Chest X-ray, AP view. Patient: 90 years old, sex F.
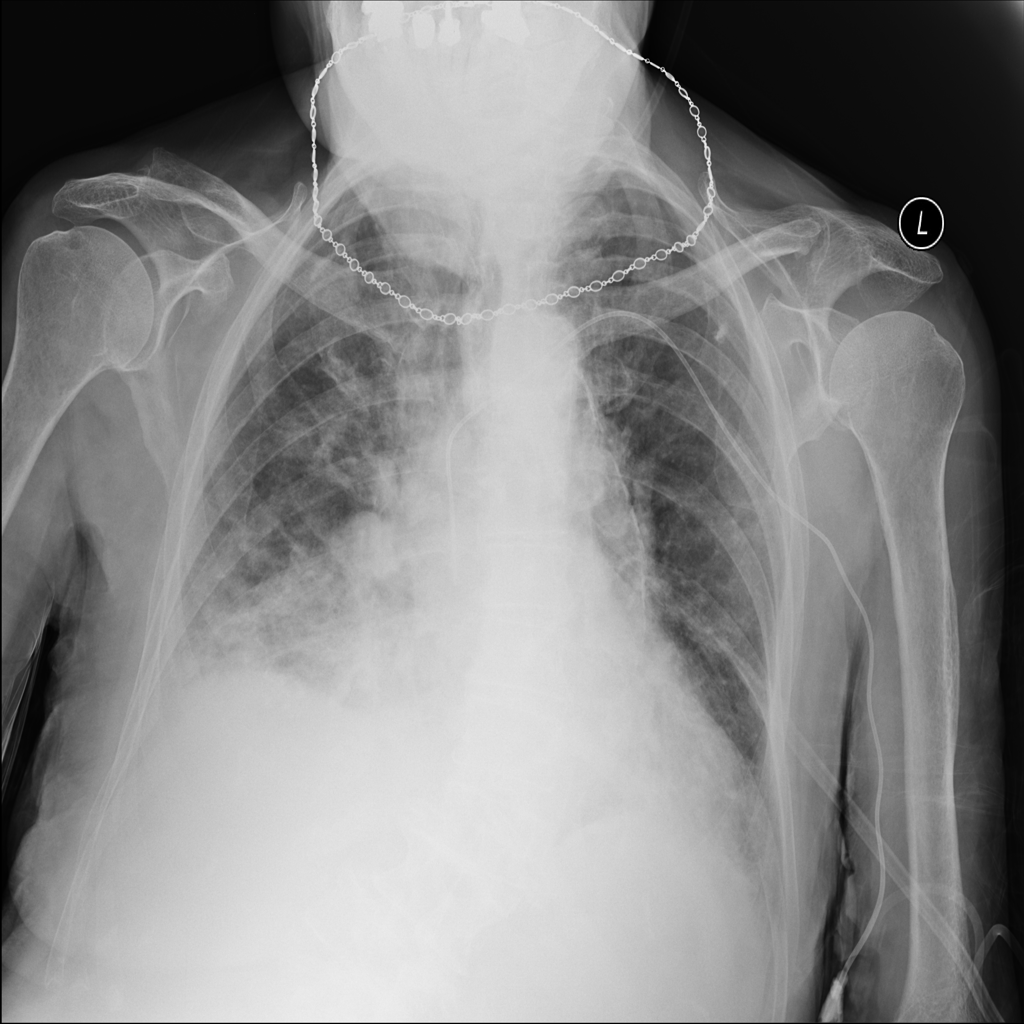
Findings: Effusion, Infiltration, Pneumonia